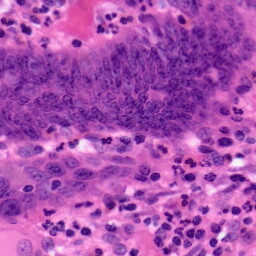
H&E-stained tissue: Pancreatic